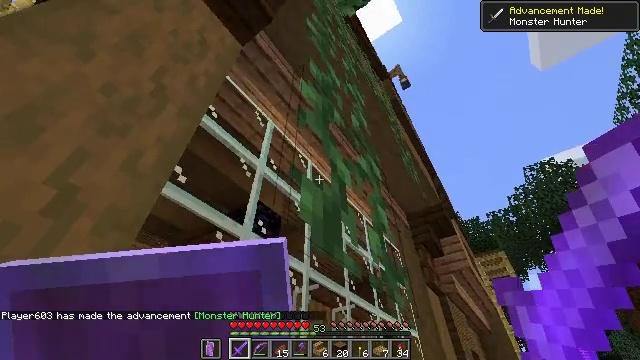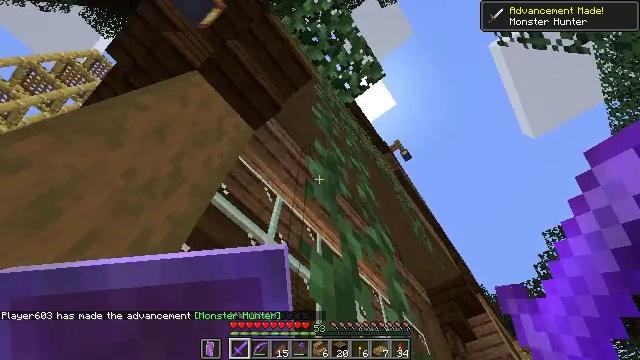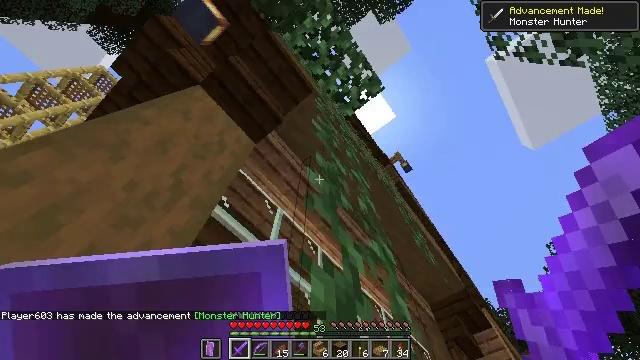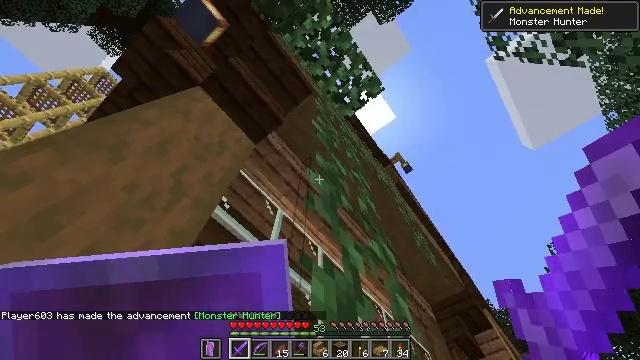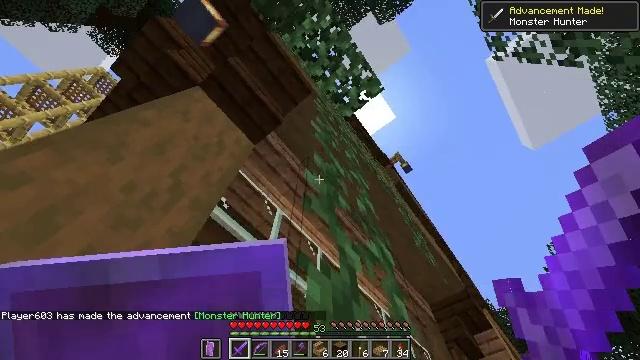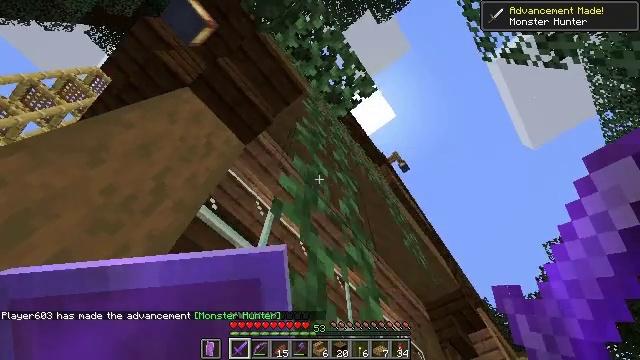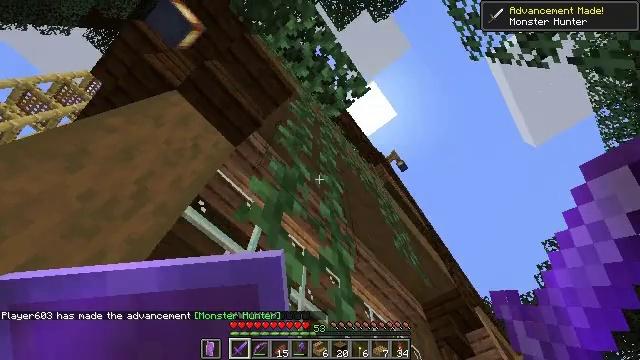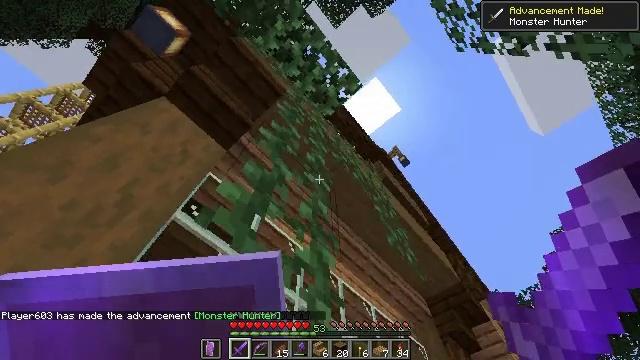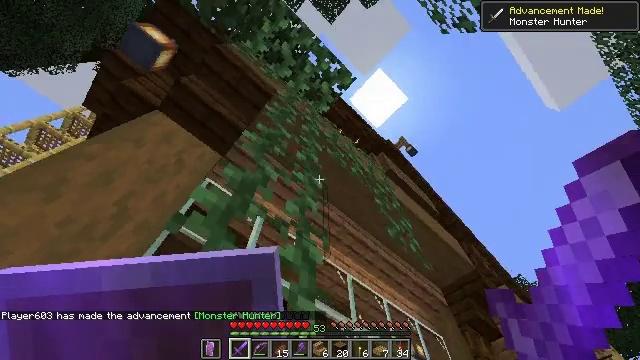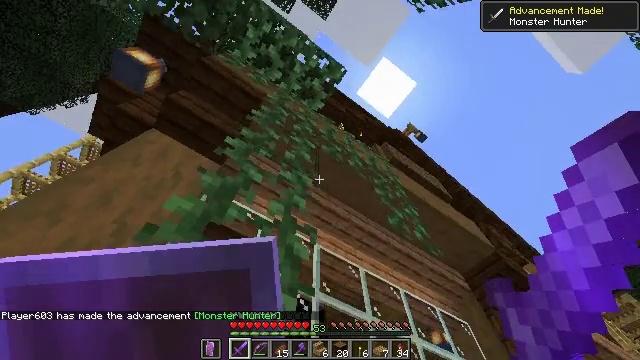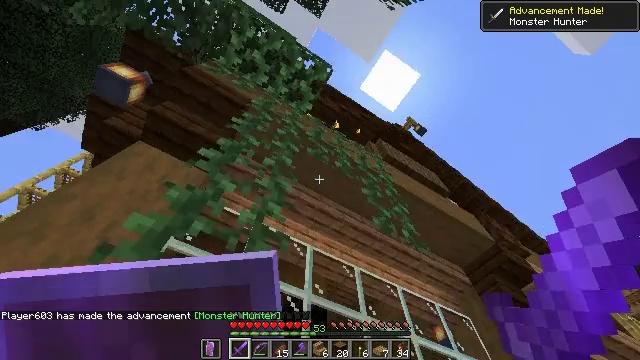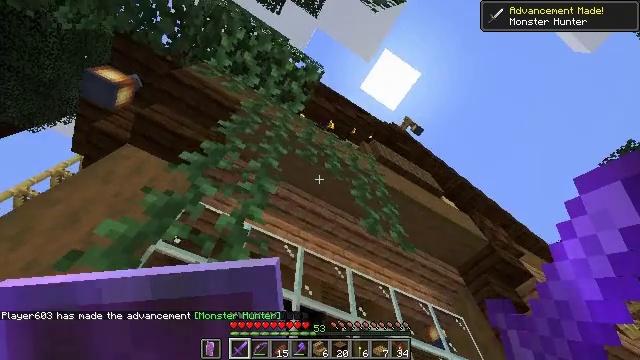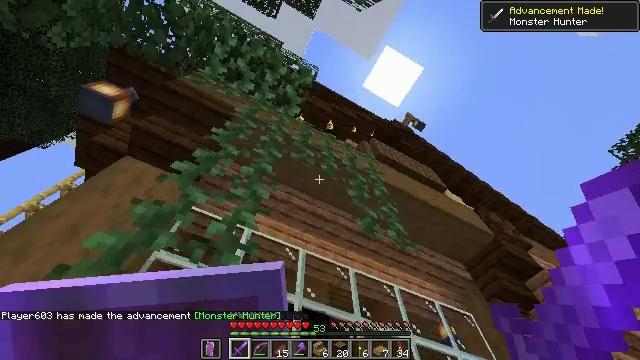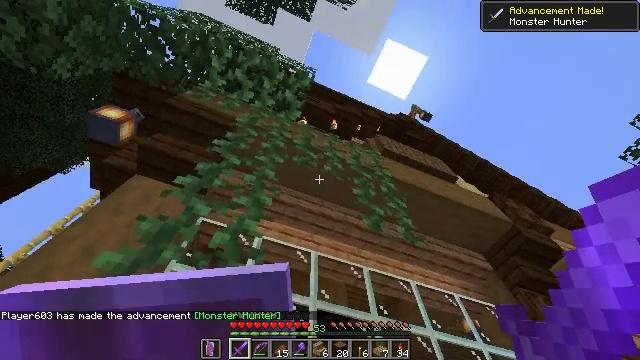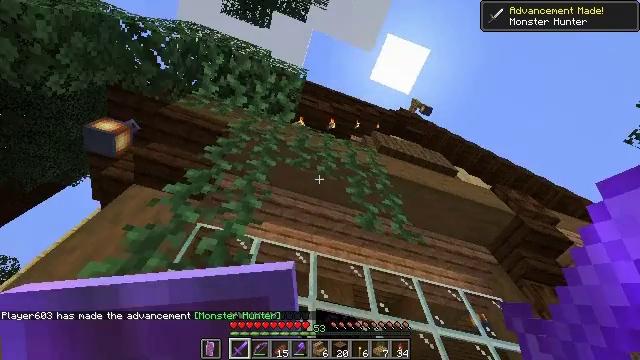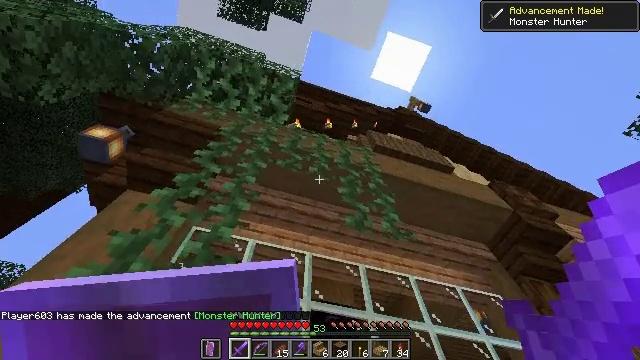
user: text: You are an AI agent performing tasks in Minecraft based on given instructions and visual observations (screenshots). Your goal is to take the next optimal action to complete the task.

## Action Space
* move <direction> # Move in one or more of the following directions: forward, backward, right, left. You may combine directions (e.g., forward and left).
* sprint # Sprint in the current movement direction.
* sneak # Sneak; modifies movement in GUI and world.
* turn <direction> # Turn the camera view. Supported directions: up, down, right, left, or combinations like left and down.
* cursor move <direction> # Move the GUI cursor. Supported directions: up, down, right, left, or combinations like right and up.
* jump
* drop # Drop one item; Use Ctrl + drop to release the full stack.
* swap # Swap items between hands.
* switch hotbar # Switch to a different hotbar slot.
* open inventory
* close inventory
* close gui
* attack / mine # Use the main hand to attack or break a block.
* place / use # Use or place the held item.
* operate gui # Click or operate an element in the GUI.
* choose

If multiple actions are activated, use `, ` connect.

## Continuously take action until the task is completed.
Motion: motion action
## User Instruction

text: Retrieve scaffolding from a build site.
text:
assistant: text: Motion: turn left and up
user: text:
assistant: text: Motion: turn up
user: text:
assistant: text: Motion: no_op
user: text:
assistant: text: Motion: move right
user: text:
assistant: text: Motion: move right
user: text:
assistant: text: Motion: move right
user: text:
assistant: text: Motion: move right, turn left
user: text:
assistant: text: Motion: move right, turn left
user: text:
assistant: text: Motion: move right, turn left
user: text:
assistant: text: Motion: move right, turn left
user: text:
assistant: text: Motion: move right
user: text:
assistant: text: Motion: move right, turn left
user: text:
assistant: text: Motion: move right, turn left
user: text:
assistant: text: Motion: move right, turn left
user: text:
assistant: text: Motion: turn left
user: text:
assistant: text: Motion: no_op
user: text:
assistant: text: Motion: no_op
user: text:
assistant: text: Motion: no_op
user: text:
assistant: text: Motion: no_op
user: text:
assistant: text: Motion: no_op
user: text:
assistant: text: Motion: no_op
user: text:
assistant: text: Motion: no_op
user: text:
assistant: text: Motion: no_op
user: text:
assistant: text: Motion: no_op
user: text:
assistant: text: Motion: no_op
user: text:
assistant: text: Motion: no_op
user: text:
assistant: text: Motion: turn left and down
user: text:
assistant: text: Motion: turn left and down
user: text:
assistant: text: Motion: turn left and down
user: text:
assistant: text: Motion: turn left and down